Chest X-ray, AP view. Patient: 41 years old, sex M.
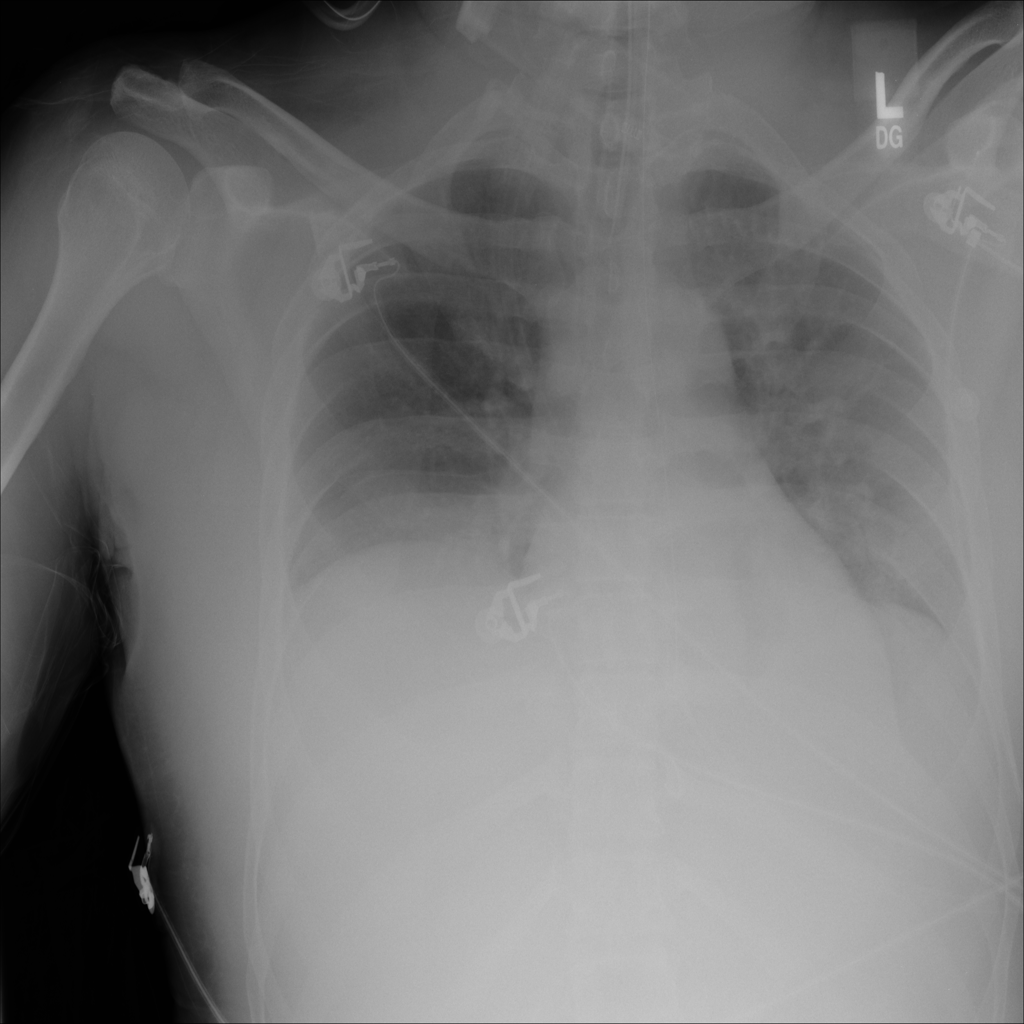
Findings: Infiltration